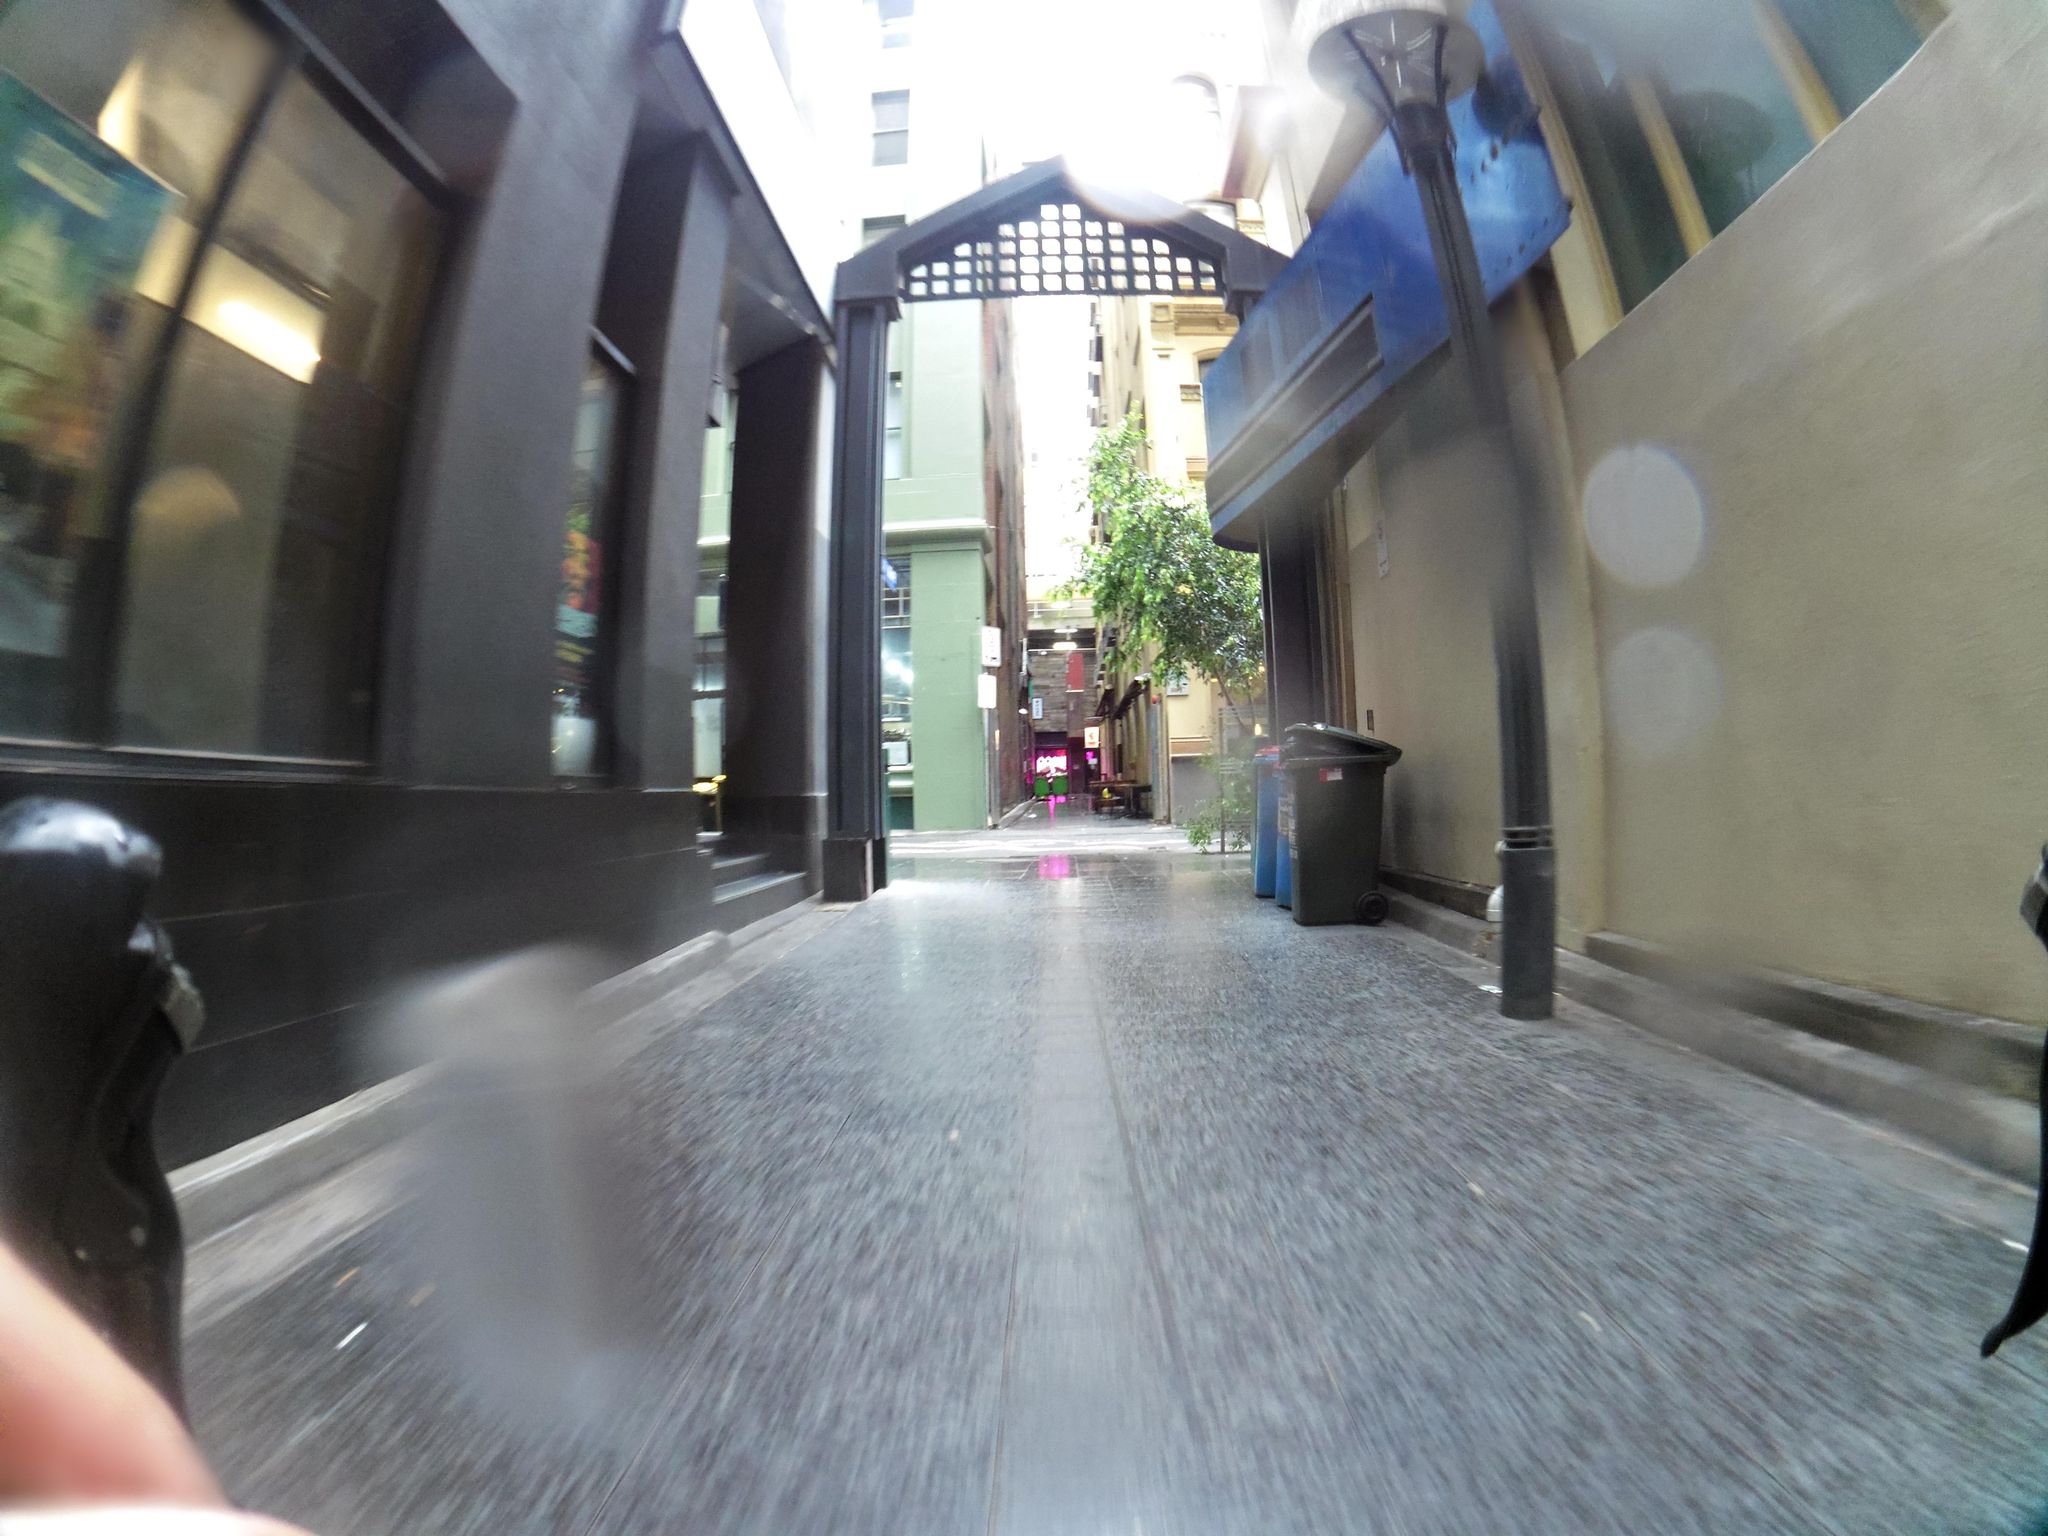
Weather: clear
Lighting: day
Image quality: slightly poor
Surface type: walking surface
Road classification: footway, corridor, pedestrian
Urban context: urban centre
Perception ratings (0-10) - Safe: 4.04, Lively: 5.99, Beautiful: 6.74, Boring: 1, Depressing: 7.5, Wealthy: 6.89